Interaction volume radius: 10 \u00c5
Interaction volume height: 10 \u00c5
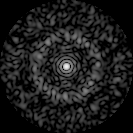
Disorder parameter: 0.8037